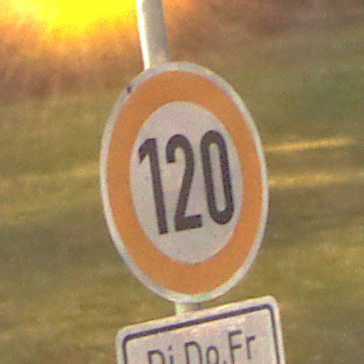
Verkehrszeichen: Geschwindigkeit120
Zusatzzeichen unten: ZeitangabenMitBeschraenkungAufWochentage3
Umgebung: Outdoor, Suburban
Tageszeit: Night
Wetter: Clear
Licht: Artificial
Jahreszeit: NotSpecified
Kontrast: MediumContrast